Question: I have an image that contains some points (or objects). I want to create another image base on this image that shows the distance from these objects. For example, this new image should has the maximum value at the object locations. Is there any solution in matlab?

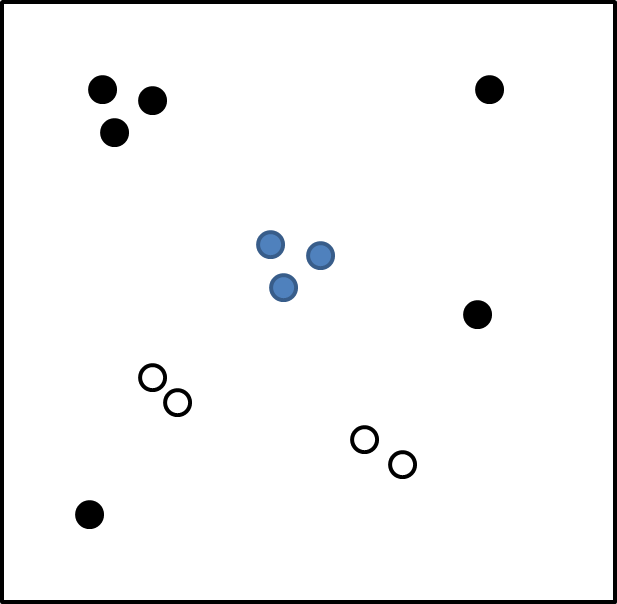
Answer: You can use 'bwdist' for this, which calculates the distance of each pixel from the signal in a binary image.
'''
%# read the image
img = imread('http://i.stack.imgur.com/Hc7ay.png');
%# convert to grayscale
gs = im2bw(img);
%# segment the objects
sig = gs~=1;
%# remove the border
sig = sig(5:end-4,5:end-4);
%# calculate the distance
distFromObjects = -bwdist(sig);
'''